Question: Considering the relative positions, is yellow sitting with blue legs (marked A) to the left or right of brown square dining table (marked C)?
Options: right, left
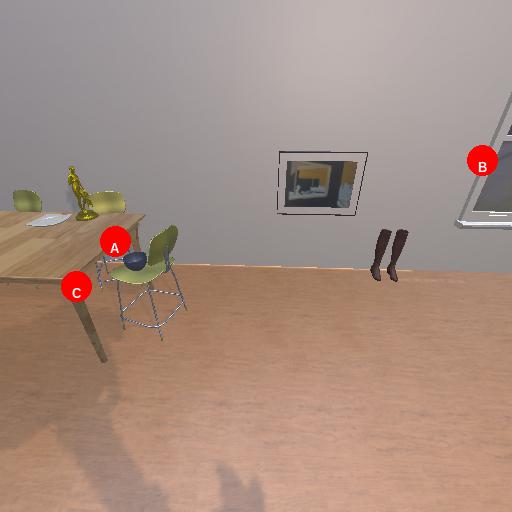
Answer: right